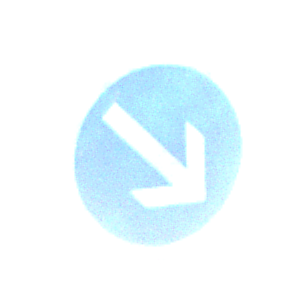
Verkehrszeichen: VorgeschriebeneVorbeifahrtRechts
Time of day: SunriseSunset
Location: Outdoor (Beach)
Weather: PartlyCloudy
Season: NotSpecified
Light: Natural